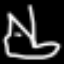
Label: angel